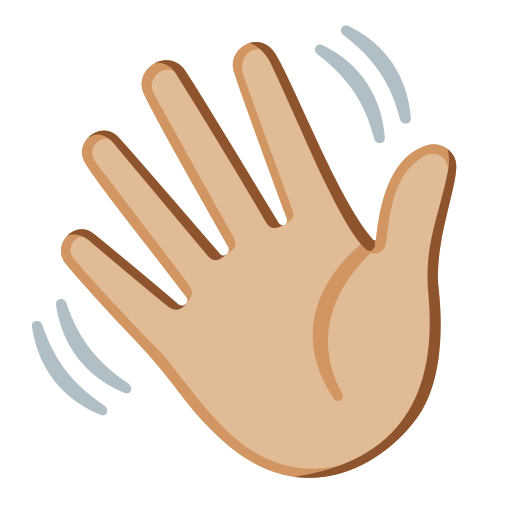
Emoji: 👋🏼